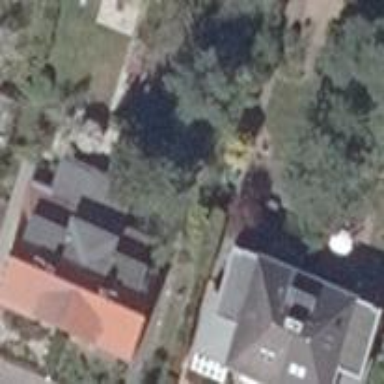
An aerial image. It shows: Semidetached house with gabled roof.